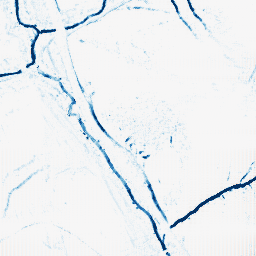
Category: morphological
Decomposition family: morphological_diamond
Decomposition parameters: operation: closing
radius: 3
Upsampling method: fft_zeropad
Upsampling parameters: scale: 4
Upsampling scale: 4